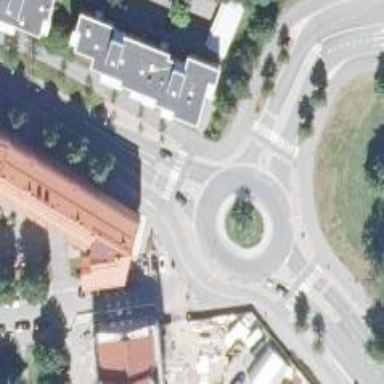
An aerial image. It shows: Secondary road with asphalt surface leading to roundabout.